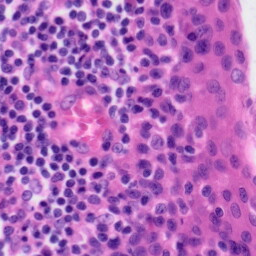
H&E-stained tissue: Tonsil